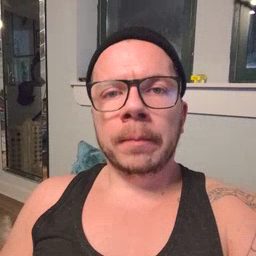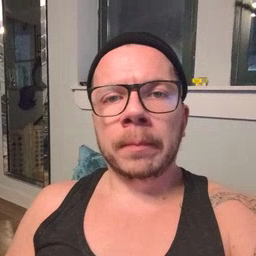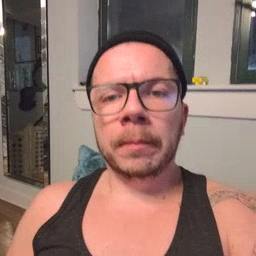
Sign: bug